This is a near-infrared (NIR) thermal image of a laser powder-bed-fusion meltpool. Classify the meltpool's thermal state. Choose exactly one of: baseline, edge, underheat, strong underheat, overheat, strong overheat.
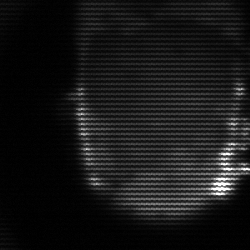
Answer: baseline